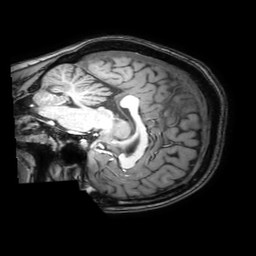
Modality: T1w
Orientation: sagittal
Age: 39
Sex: female
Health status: healthy
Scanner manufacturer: philips
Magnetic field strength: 3 T
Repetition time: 0.0079 s
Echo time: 0.0035 s